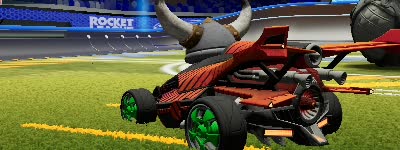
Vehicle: aftershock